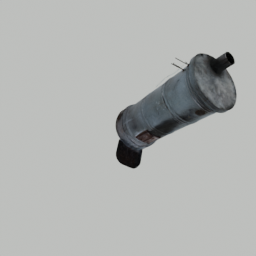
Label: appliances